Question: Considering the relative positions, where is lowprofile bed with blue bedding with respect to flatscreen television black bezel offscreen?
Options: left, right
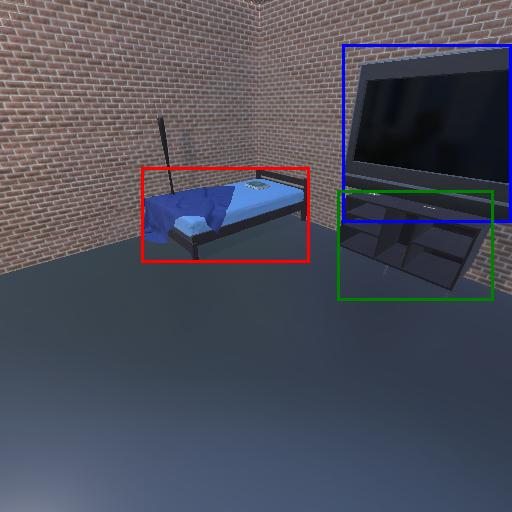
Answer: left